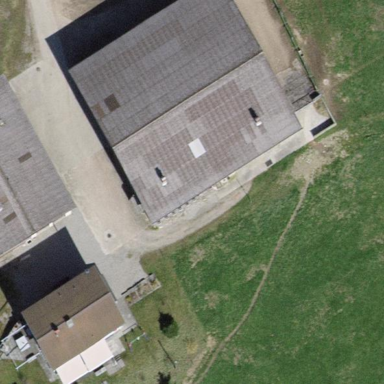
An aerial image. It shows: Farmyard area.